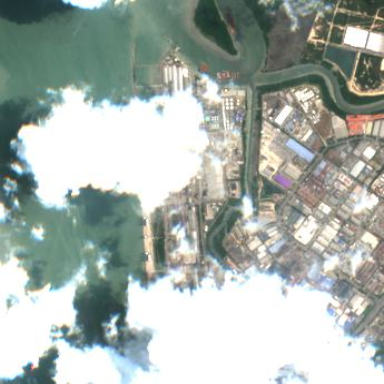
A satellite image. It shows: Industrial area serving as port harbour.